九年级 · 立体几何学
(本小题 8.0 分)

如图, 是一个几何体的表面展开图:

(1)请说出该几何体的名称;

(2)求该几何体的表面积;

(3)求该几何体的体积.

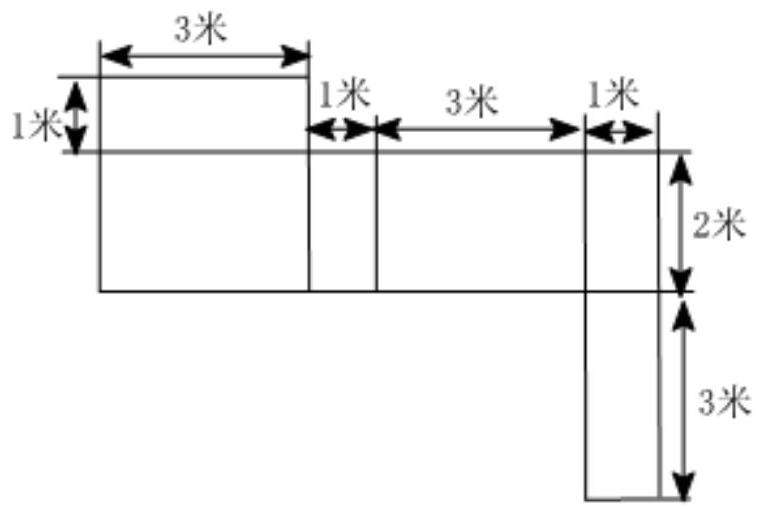
答案: 解: (1)该几何体的名称是长方体;

(2)该几何体的表面积为: $2 \times(2 \times 3+2 \times 1+1 \times 3)=22$ (平方米);

(3)该几何体的体积为: $2 \times 3 \times 1=6$ (立方米).

【解析】(1)依据展开图中图形, 即可得出结论;

(2)依据长方体的表面积等于六个面面积之和即可得出结论;

(3)依据体积计算公式，即可得到该几何体的体积.

本题考查了几何体的展开图，掌握立体图形与平面图形的转化，建立空间观念是关键.